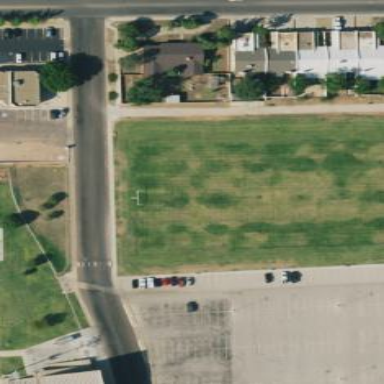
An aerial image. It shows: American football pitch.